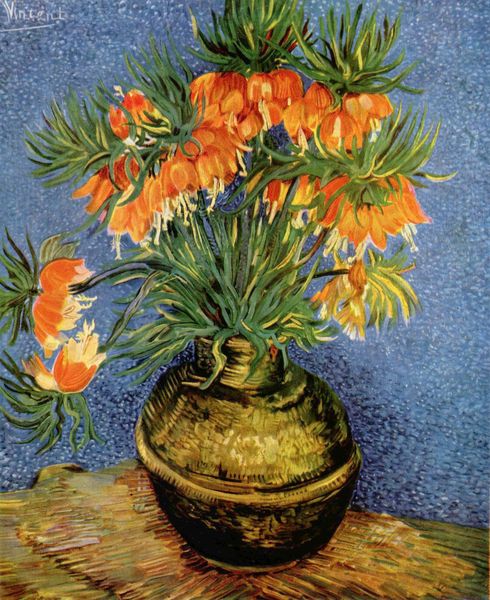
Titel: Stilleben mit Kaiserkronen in einer Bronzevase
Künstler: Vincent van Gogh
Standort: Paris
Institution: Musée d'Orsay
Schlagwörter: blau, blätter, gemälde, weiß, gelb, grün, impressionismus, blume, blumen, braun, hell, hintergrund, holz, licht, orange, schwarz, tisch, tische, blüte, blüten, rot, expressionismus, malerei, wand, holland, innenraum, signatur, öl, gräser, blatt, pflanze, pflanzen, kontrast, rosa, rund, stilleben, stillleben, vase, blumentopf, blumenvase, perspektive, moderne, abstrakt, modern, hellgrün, van gogh, rand, spitz, tapete, impressionistisch, floral, lciht, farn, striche, blumenstrauß, strauß, punkte, holztisch, messing, gogh, stengel, kupfer, strich, punkt, tupfen, leinwand, stempel, niederländisch, kunst, kaiserkronen, stängel, pinselduktus, pinselstrich, vincent van gogh, flecken, silleben, lilien, kaiserkrone, vincent, bauchig, kessel, sonnenblume, perspektivisch, gesprenkelt, holzmaserung, kalt warm, orangerot, von gogh, fuchsie, kugelvase, blaue wand, löwenmäulchen, orangefarben, orangenes rot, rotes orange, 1880, 20., brtaun, lkicht, vase blume blau, frittilaria, fritilaria